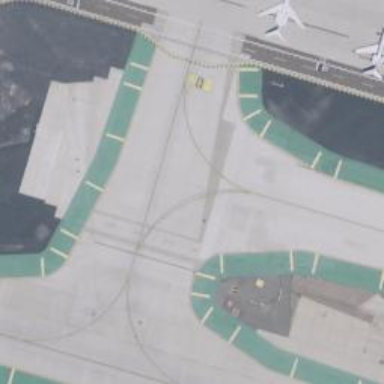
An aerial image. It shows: View of taxiway at the airport.